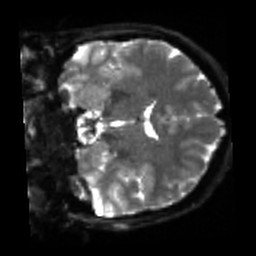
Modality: sbref
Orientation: coronal
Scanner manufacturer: siemens
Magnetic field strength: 3 T
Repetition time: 4 s
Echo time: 0.0594 s